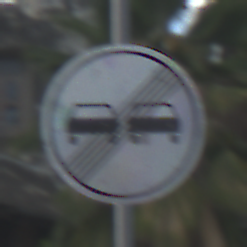
Verkehrszeichen: EndeUeberholverbot
Umgebung: Outdoor, Suburban
Tageszeit: MorningAfternoon
Wetter: PartlyCloudy
Licht: Natural
Jahreszeit: NotSpecified
Kontrast: LowContrast